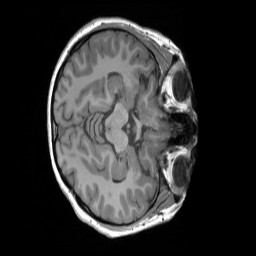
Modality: T1w
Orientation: axial
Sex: female
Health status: ill
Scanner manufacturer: siemens
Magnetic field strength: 3 T
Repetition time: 1.66 s
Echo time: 0.00254 s